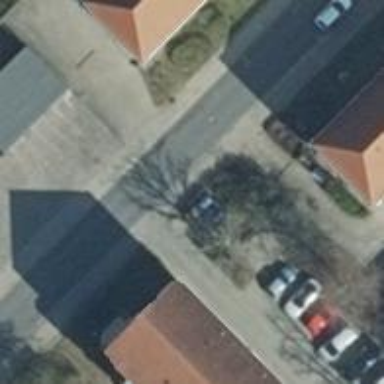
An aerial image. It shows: Living street.